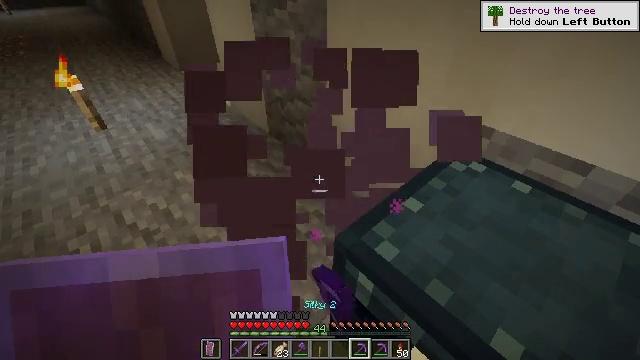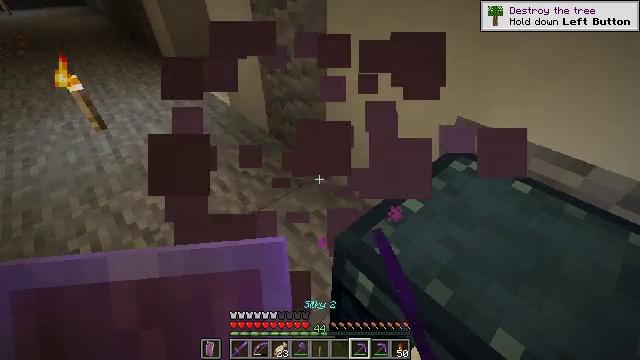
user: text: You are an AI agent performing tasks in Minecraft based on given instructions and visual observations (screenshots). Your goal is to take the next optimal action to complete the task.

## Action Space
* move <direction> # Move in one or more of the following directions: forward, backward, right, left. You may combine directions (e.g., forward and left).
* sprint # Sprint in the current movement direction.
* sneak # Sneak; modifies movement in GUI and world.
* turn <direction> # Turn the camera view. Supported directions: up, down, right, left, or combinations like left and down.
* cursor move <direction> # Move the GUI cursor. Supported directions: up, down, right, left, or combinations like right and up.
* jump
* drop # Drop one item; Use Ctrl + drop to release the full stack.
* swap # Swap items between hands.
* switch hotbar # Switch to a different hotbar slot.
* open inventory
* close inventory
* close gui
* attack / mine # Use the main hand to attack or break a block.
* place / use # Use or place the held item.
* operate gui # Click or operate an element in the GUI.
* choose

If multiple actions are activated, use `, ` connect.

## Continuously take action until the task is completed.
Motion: motion action
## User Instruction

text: Collect the shulker box to move it.
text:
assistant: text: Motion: no_op
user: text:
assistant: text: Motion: no_op